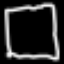
Label: square